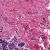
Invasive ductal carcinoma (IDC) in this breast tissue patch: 0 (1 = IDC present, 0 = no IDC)